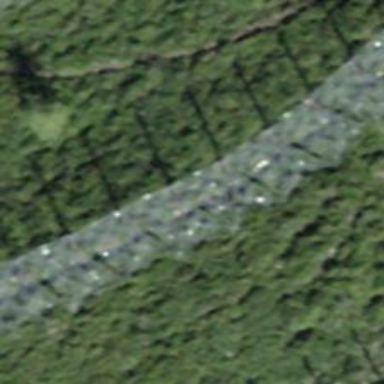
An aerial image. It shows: Snow fence that is man-made.